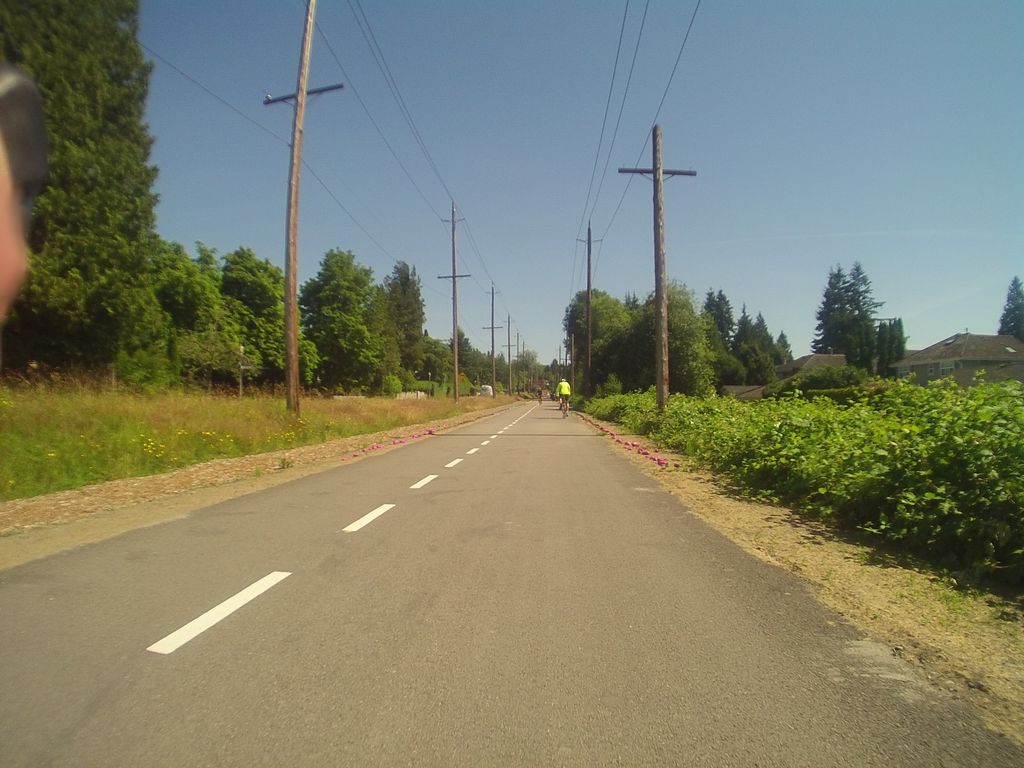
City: vancouver